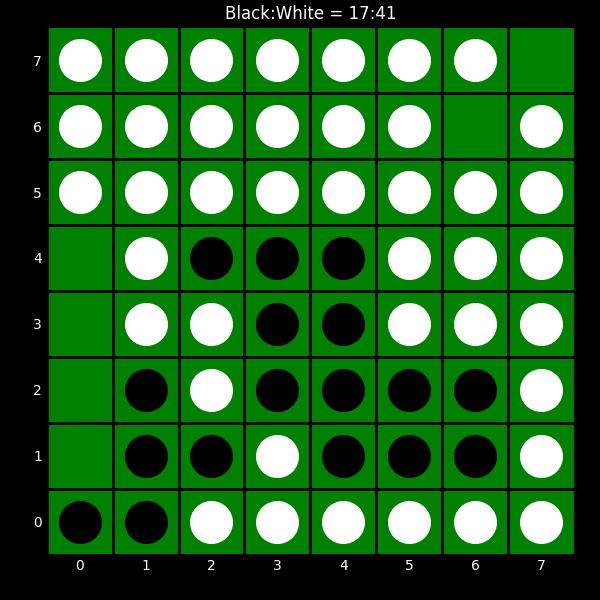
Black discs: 17
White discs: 41